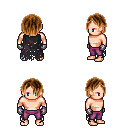
a pixel art fantasy rpg character, male body template, human, light skin, black tattered cape, magenta pants, brown bangs hairstyle, metal gloves, four views (front, back, left, right), 2x2 character sprite sheet, small pixel art, hard edges, no anti-aliasing